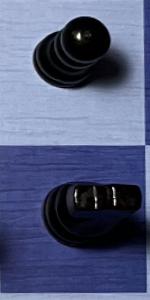
Label: Knight_Black